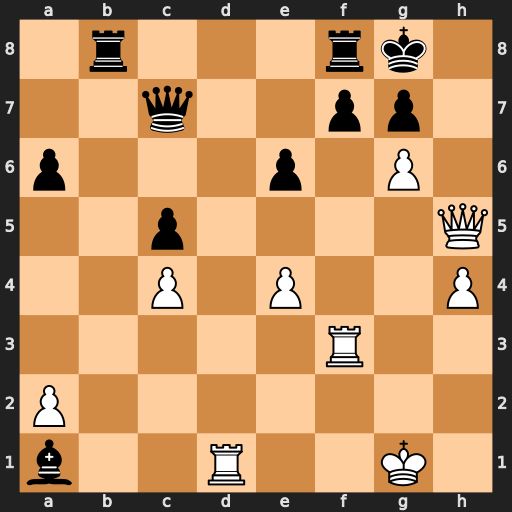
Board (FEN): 1r3rk1/2q2pp1/p3p1P1/2p4Q/2P1P2P/5R2/P7/b2R2K1
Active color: w
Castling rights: -
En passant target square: -
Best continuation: Qh7#